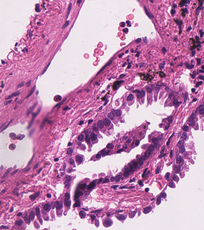
Tumor epithelial tissue: yes
Tumor-associated stroma tissue: yes
Normal tissue: no